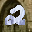
Label: 2